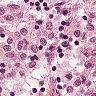
Metastatic tissue present: no